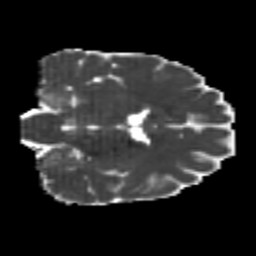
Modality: MD
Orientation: coronal
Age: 22
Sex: male
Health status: healthy
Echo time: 0.074 s